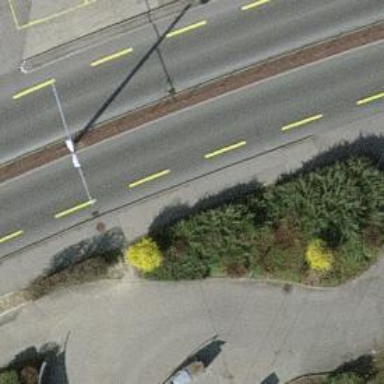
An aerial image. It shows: Secondary road with asphalt surface and trolley wire.